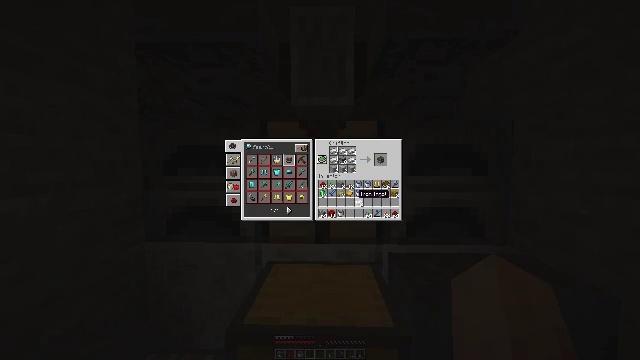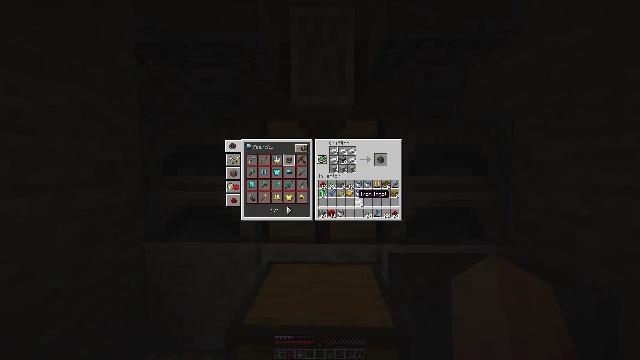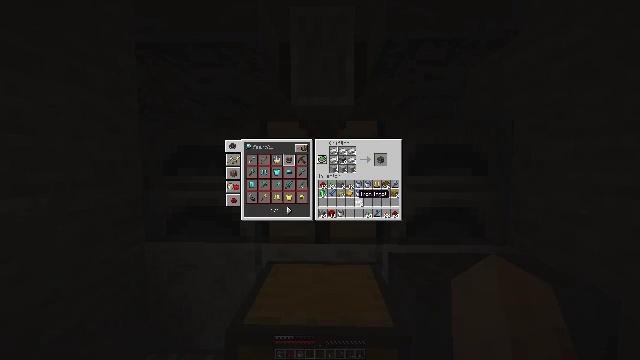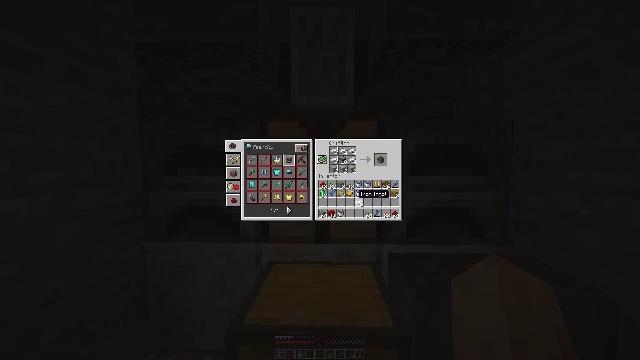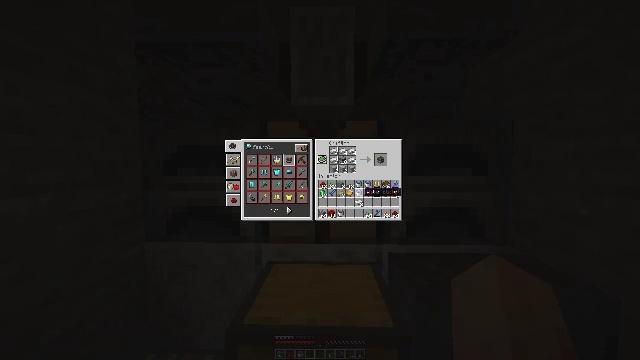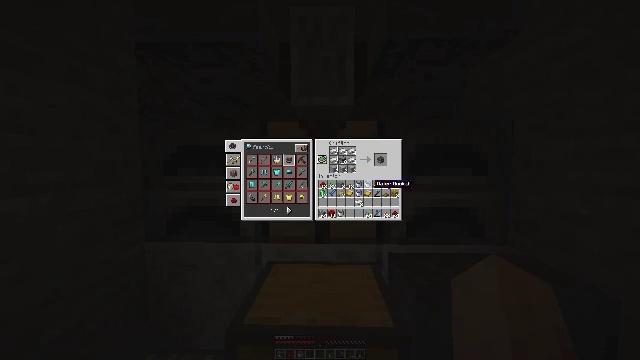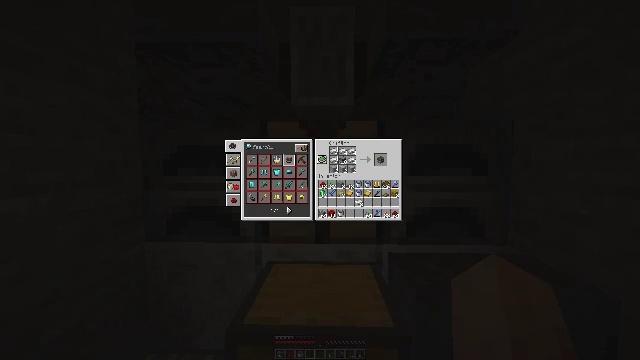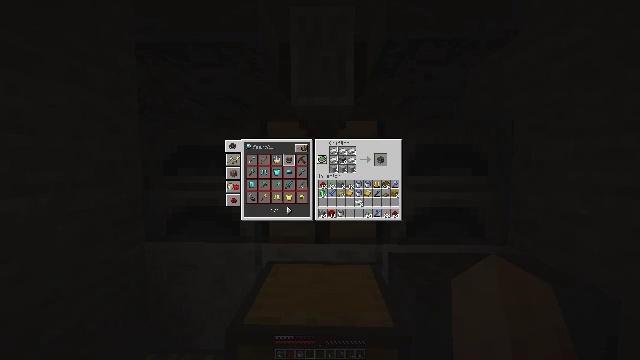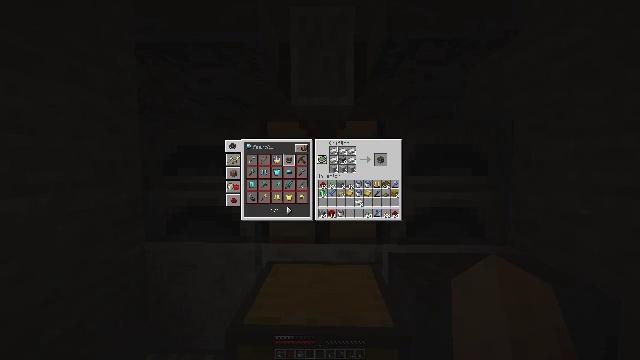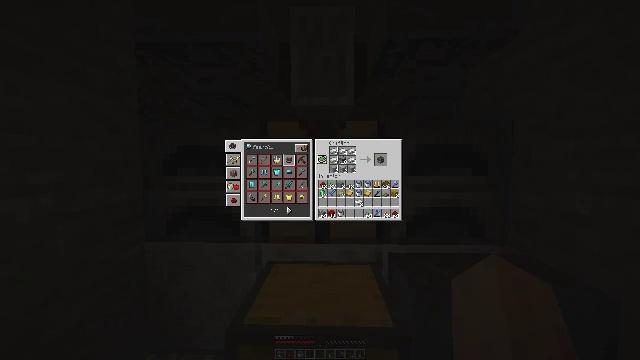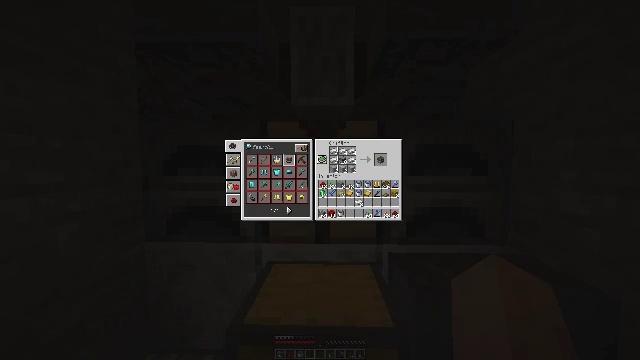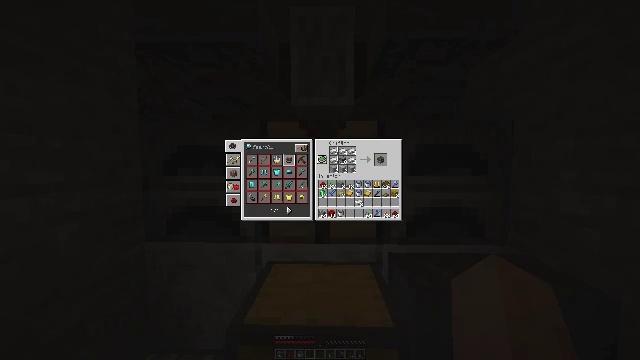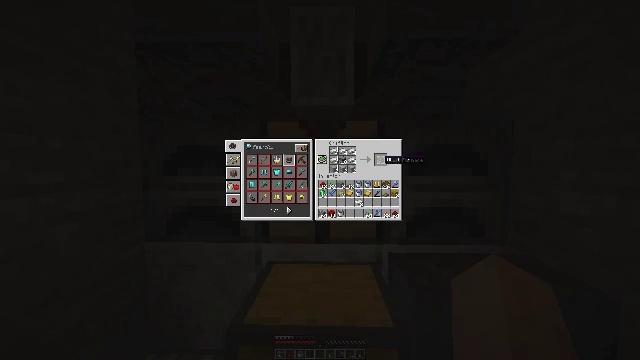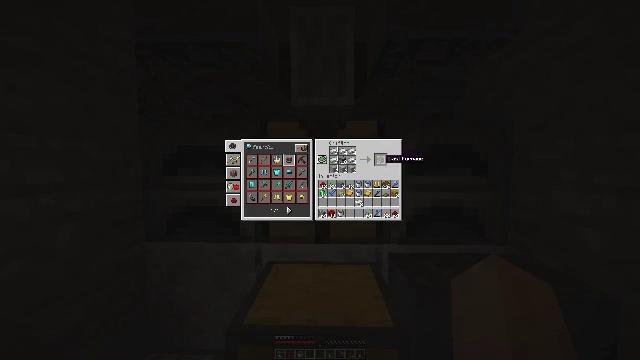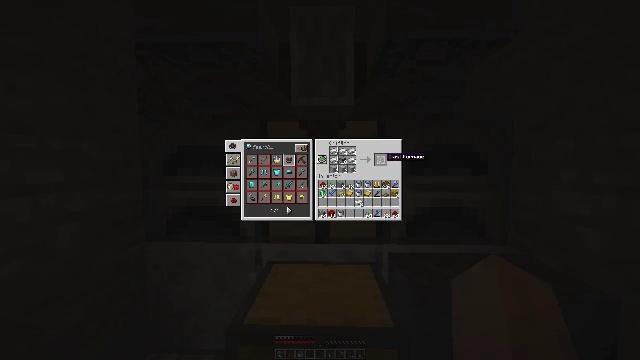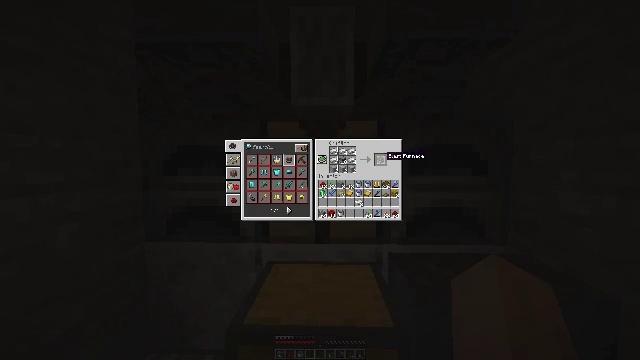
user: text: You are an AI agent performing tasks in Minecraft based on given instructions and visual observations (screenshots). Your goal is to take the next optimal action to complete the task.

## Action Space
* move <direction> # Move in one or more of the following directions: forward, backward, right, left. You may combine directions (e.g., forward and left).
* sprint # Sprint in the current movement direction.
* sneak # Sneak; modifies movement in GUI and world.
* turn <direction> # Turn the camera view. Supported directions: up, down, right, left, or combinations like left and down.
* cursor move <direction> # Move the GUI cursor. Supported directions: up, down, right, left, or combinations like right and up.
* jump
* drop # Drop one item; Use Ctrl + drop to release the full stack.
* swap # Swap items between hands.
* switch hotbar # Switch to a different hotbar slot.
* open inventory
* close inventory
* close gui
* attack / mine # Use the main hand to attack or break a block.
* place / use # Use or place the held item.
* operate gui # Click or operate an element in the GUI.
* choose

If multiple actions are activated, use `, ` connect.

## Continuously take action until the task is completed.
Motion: motion action
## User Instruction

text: Using the crafting table, make a blast furnace.
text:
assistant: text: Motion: no_op
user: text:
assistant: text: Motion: no_op
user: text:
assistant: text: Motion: no_op
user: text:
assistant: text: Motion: turn right
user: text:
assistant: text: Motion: turn right and up
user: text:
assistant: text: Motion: turn right and up
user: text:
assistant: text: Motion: turn up
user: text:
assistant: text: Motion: no_op
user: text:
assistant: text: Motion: no_op
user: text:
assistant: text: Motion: no_op
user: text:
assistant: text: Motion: attack / mine
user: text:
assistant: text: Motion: attack / mine
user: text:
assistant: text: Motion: attack / mine
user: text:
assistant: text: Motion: no_op
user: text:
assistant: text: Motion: no_op
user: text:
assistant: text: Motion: attack / mine
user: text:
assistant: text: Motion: attack / mine
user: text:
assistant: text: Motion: attack / mine
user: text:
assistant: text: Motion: no_op
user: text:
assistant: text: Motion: no_op
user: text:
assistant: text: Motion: no_op
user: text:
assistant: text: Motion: no_op
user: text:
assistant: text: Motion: no_op
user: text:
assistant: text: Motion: no_op
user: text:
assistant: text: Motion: attack / mine
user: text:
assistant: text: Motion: attack / mine
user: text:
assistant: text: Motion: attack / mine
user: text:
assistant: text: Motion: no_op
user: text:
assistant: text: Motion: no_op
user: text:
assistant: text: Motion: no_op